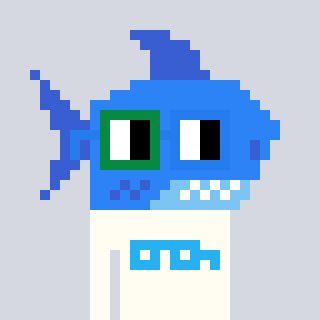
a pixel art character with square green and blue glasses, a shark-shaped head and a grayscale-colored body on a cool background